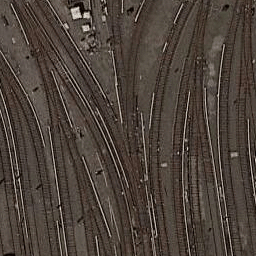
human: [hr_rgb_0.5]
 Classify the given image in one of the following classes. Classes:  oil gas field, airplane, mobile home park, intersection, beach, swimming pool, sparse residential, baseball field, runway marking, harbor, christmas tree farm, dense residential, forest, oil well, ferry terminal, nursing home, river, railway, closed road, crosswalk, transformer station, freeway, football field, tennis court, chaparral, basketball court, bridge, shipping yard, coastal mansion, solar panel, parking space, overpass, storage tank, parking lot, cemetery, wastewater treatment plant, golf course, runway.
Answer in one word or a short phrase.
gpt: railway